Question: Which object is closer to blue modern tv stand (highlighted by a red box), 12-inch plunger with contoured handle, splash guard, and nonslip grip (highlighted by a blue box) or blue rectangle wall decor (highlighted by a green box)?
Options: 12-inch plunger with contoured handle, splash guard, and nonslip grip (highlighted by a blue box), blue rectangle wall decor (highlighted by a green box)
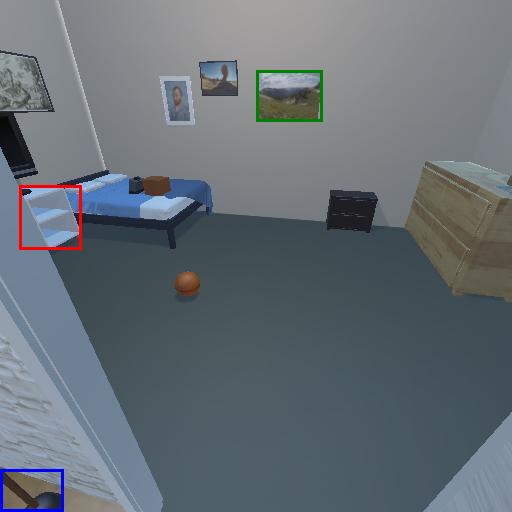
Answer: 12-inch plunger with contoured handle, splash guard, and nonslip grip (highlighted by a blue box)